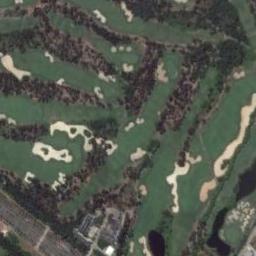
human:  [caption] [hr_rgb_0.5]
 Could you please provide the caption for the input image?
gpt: There is a road next to the golf course .

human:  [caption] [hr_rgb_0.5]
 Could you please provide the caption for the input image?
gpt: There are many bunkers and paths and lakes on the large green lawn in the golf course with many linear trees and buildings .

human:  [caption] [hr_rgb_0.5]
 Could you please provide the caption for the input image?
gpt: There are five bunkers in this area, Two winding paths and a small river .

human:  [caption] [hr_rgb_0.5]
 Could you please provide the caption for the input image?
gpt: The golf course has some fairways, Barrier trees and sandpits and lots of barrier trees are on both sides of the fairways .

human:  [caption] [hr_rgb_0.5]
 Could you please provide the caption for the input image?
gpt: There are some rows of trees and many bunkers on the golf course .